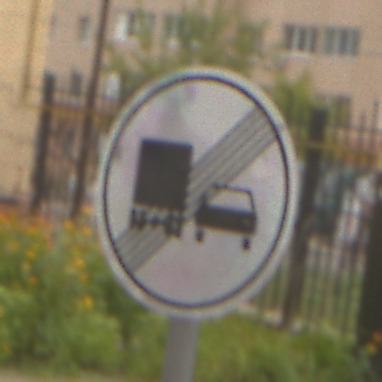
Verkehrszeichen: EndeUeberholverbotKraftfahrzeuge
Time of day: MorningAfternoon
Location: Outdoor (Urban)
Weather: Overcast
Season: NotSpecified
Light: Natural